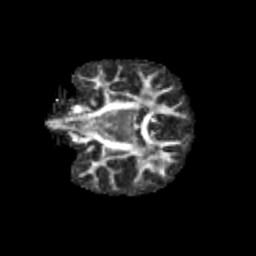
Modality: FA
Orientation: coronal
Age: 12
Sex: female
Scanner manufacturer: siemens
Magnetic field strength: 3 T
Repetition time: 3.8 s
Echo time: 0.07 s